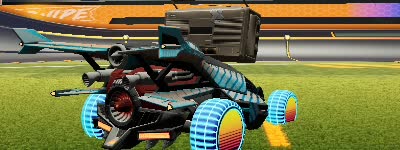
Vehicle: aftershock